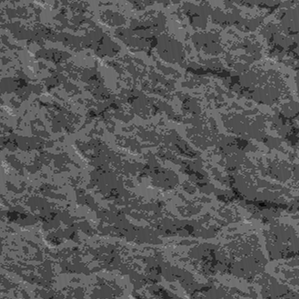
Label: frost